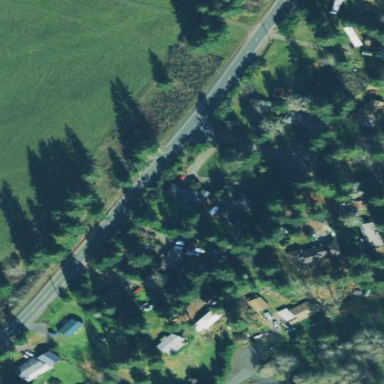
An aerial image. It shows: Residential area in rural setting.